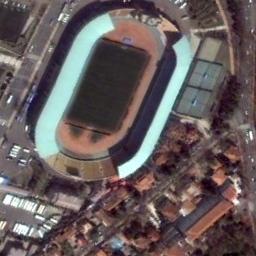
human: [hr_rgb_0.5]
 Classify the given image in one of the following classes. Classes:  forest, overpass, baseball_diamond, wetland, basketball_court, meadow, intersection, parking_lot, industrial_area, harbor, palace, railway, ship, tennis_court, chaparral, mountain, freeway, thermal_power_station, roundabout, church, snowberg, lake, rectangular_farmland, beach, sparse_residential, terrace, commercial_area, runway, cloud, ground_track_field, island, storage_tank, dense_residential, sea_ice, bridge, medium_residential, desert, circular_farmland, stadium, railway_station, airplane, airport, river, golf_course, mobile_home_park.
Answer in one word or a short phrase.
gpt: stadium